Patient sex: M
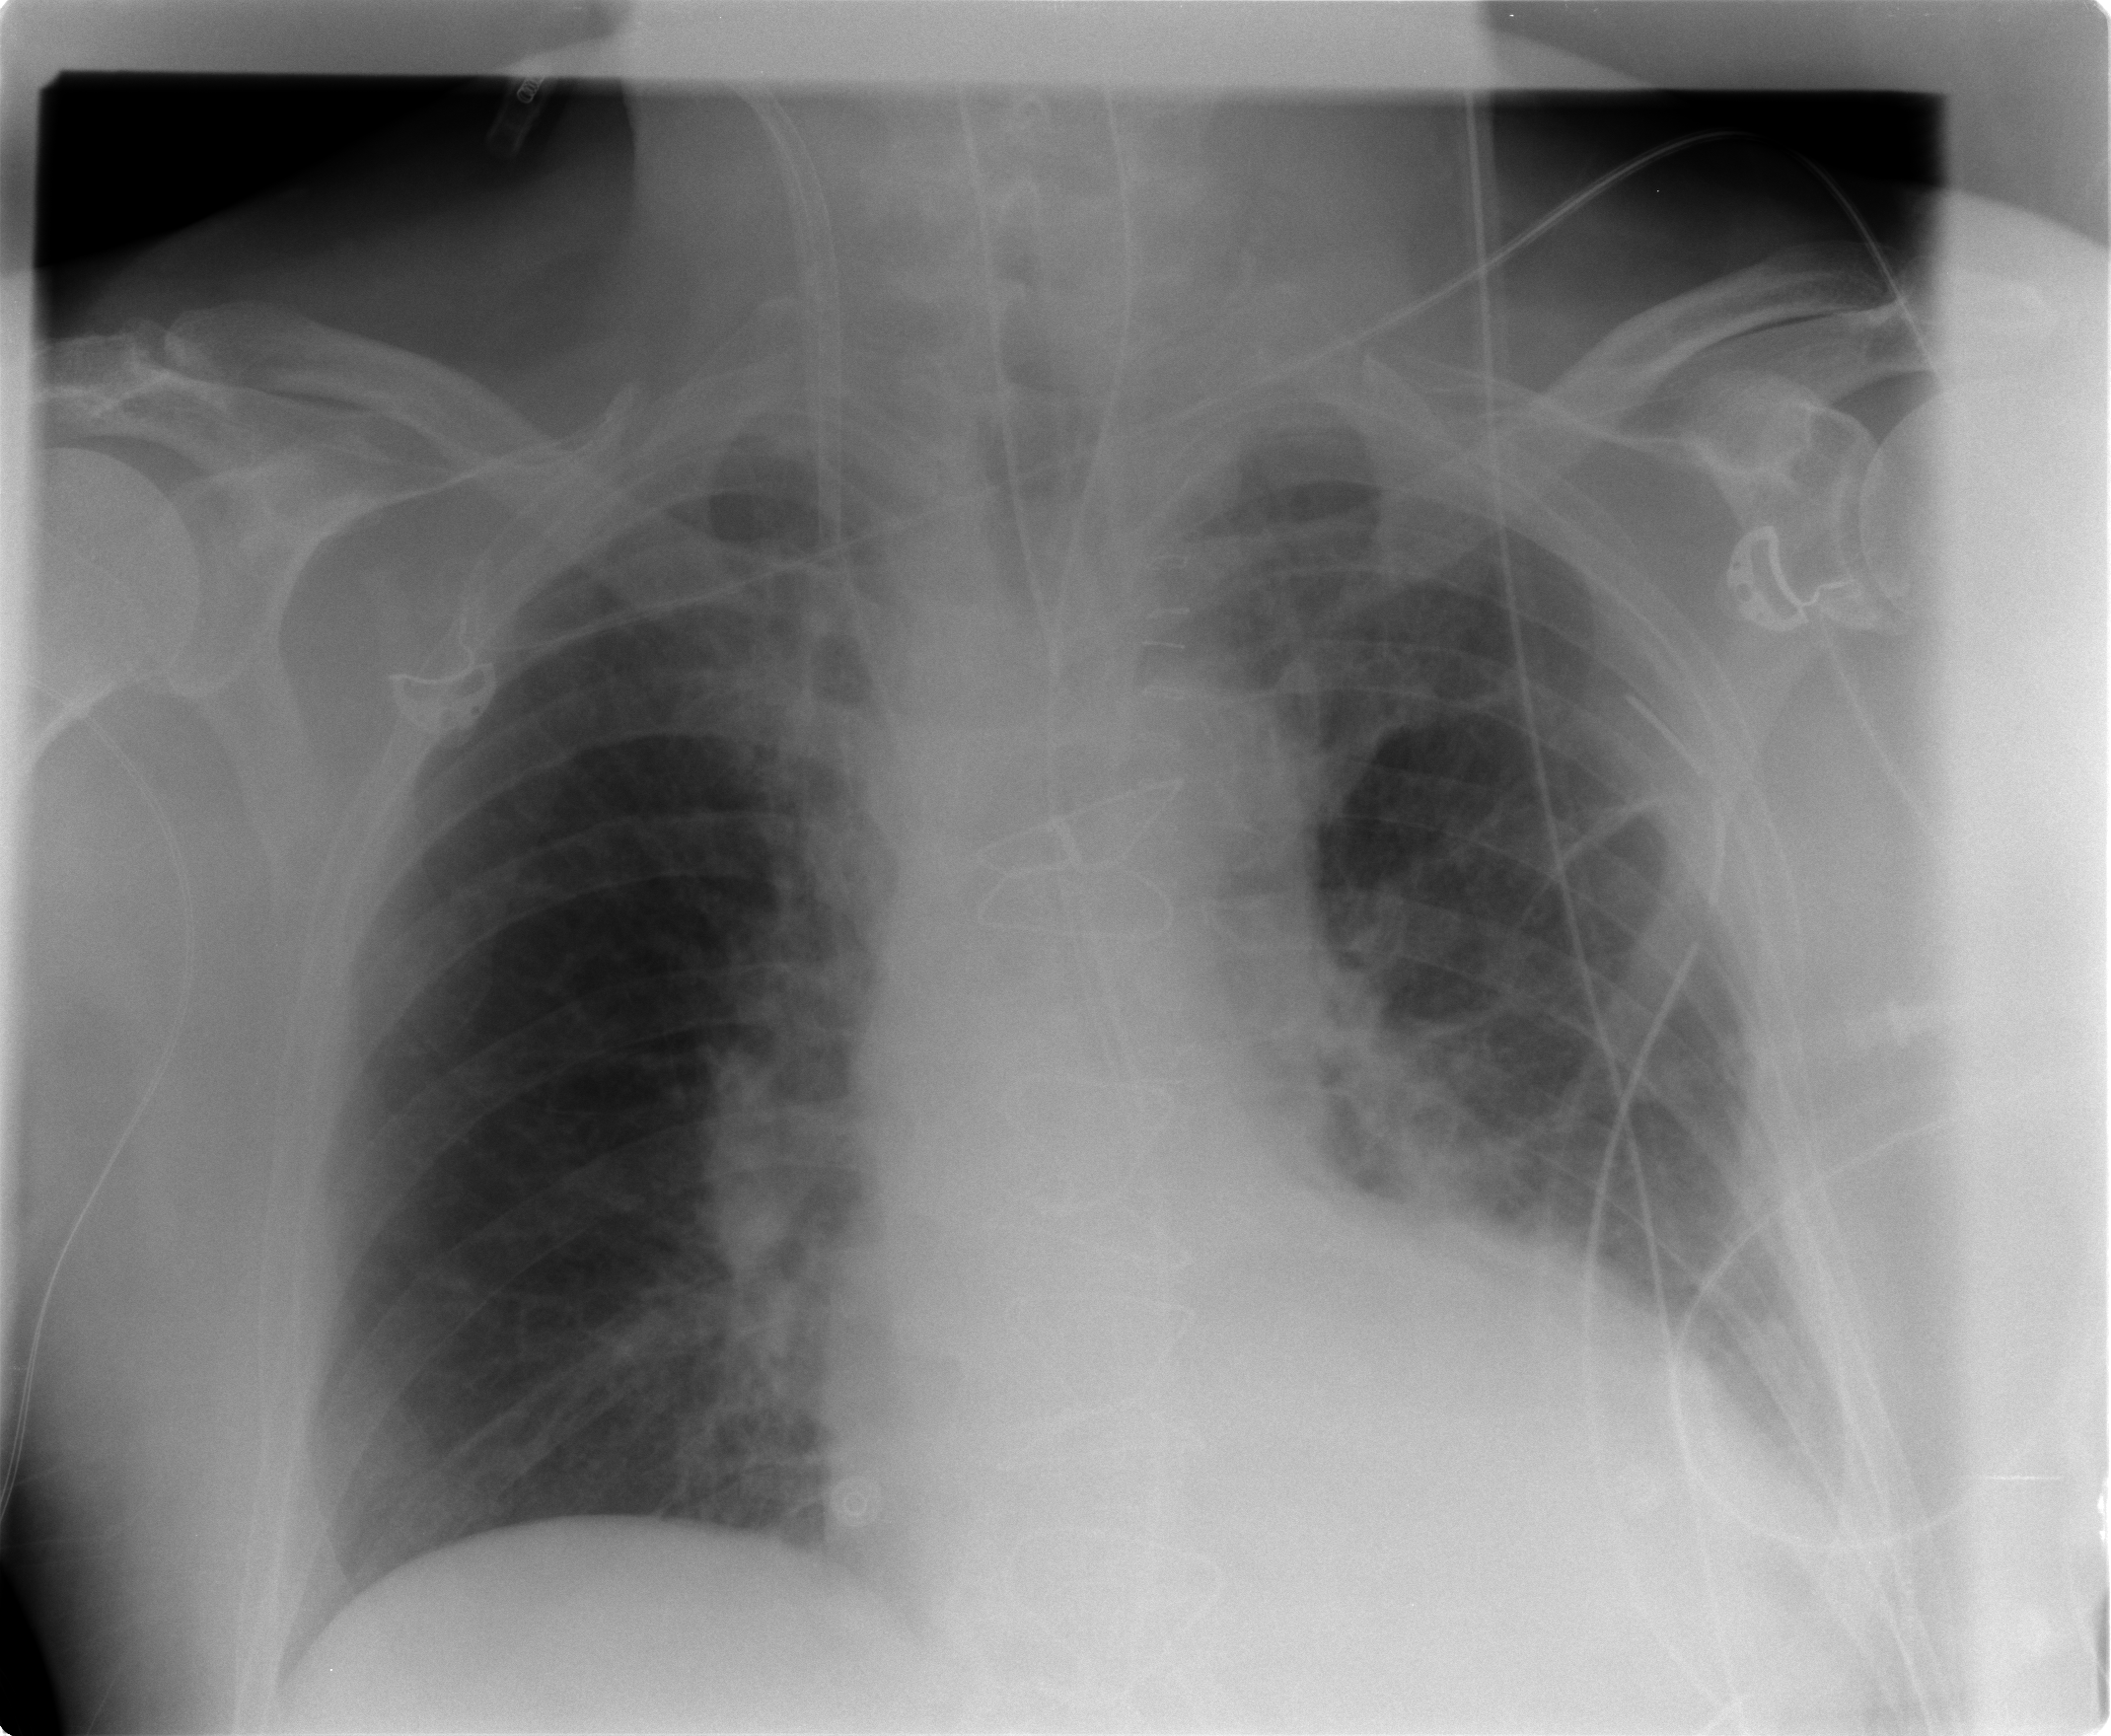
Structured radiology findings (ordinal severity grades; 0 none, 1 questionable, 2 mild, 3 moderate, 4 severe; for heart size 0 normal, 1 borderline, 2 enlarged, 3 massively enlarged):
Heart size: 2
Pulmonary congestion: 2
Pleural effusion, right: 0
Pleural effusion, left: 0
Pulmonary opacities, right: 0
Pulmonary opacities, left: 0
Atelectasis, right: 0
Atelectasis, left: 0